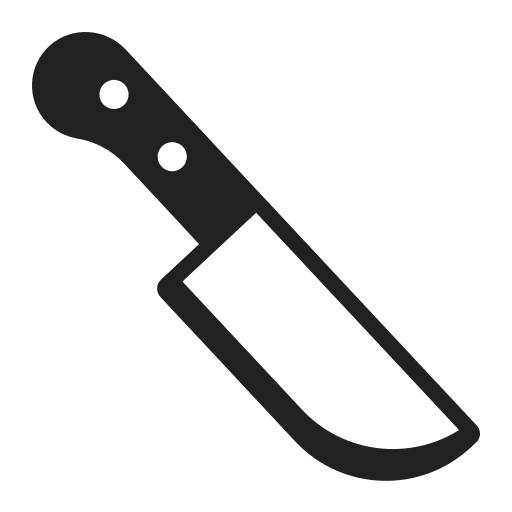
kitchen knife high contrast